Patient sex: M
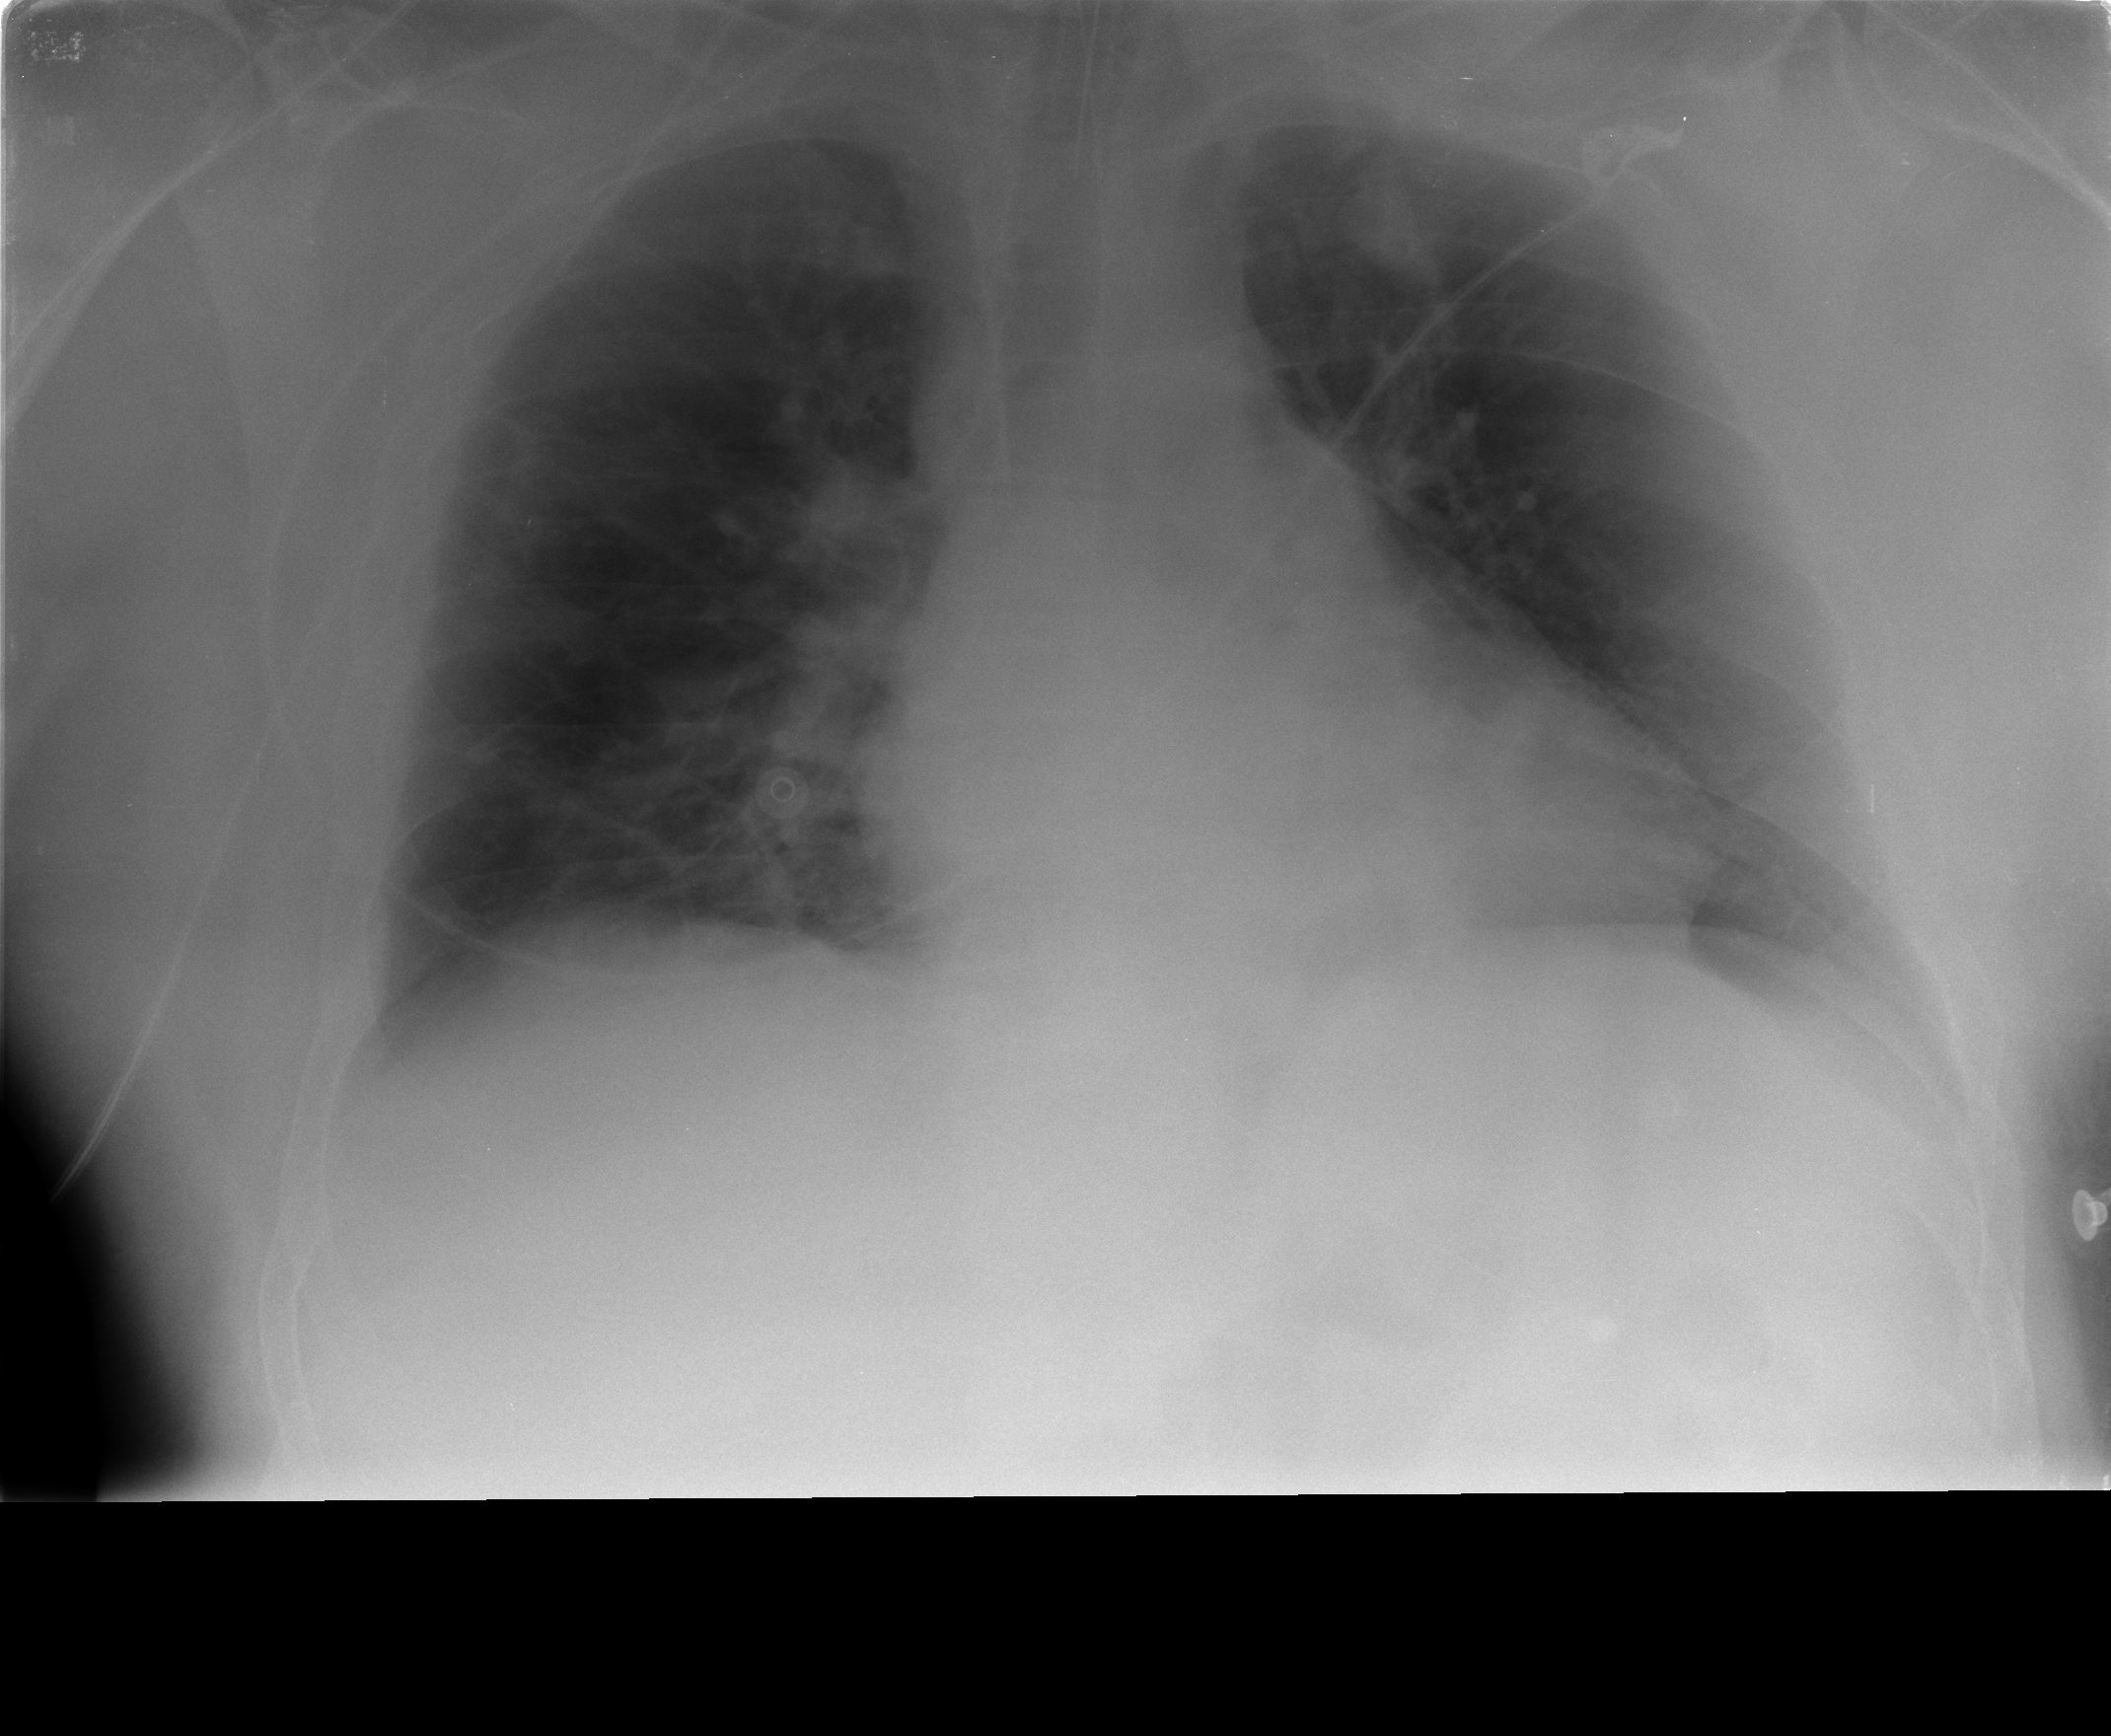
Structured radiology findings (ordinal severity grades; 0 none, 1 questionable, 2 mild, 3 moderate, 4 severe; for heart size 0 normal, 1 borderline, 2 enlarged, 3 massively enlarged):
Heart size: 0
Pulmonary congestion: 0
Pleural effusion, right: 0
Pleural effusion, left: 2
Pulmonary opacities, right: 0
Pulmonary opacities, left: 0
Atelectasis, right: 2
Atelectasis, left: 2